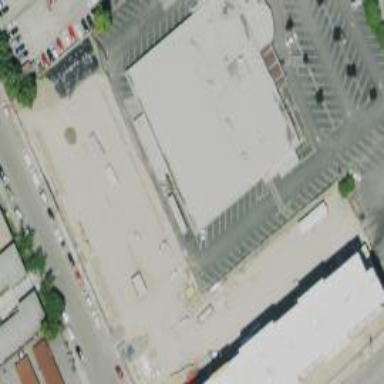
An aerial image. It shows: Building with bowling alley inside.